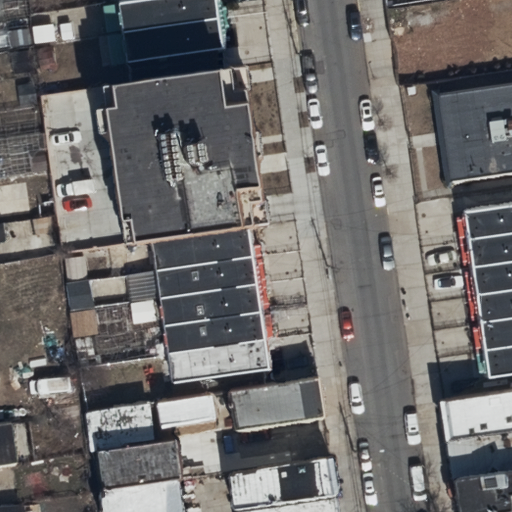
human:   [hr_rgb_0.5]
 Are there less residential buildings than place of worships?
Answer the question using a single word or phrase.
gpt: no

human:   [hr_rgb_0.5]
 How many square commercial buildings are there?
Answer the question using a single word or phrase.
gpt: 0

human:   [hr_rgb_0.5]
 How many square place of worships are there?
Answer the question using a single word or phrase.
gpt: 0

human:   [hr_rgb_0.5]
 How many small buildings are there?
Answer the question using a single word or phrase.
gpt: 11

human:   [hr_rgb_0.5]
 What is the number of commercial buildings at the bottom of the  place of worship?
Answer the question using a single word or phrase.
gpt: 0

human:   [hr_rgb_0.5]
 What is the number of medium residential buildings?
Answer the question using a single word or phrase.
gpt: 15

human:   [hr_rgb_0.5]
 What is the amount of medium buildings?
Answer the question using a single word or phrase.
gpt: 15

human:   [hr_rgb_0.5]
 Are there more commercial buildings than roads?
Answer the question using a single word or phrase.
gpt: no

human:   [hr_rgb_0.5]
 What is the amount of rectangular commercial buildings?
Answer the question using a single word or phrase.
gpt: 0

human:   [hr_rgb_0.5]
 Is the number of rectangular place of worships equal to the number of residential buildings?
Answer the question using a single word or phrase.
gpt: no

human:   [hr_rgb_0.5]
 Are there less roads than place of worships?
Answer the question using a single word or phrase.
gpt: no

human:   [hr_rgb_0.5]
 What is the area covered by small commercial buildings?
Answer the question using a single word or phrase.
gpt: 0m2

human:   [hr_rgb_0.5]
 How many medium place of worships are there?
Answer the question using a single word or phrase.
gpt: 1

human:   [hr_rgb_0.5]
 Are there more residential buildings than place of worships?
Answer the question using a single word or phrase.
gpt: yes

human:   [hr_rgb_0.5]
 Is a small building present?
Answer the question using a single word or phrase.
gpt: yes

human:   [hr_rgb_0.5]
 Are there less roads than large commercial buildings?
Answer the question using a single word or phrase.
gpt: no

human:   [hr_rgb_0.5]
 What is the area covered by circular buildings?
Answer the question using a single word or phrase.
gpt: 0m2

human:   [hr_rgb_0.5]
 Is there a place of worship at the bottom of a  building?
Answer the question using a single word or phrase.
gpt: yes

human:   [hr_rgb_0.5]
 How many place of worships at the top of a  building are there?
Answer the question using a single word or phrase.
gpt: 1

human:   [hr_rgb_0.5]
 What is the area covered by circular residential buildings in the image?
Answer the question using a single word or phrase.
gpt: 0m2

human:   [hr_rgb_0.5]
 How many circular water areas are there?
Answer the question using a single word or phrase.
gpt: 0

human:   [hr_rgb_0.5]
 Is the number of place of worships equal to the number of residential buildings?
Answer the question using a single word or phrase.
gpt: no

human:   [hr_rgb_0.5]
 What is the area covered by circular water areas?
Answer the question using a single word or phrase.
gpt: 0m2

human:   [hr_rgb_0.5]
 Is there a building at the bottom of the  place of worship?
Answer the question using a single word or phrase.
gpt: yes

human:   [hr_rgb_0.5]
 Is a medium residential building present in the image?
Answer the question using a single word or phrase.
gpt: yes

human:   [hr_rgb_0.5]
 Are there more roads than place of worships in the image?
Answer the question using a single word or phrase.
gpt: no

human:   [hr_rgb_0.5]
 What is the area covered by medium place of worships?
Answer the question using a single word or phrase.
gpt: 416m2

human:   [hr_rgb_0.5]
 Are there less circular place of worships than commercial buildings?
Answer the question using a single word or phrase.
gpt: no

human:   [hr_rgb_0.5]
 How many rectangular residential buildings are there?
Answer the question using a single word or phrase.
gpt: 24

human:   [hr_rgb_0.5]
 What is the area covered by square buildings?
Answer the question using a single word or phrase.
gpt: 0m2

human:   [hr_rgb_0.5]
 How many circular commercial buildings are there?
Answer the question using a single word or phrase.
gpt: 0

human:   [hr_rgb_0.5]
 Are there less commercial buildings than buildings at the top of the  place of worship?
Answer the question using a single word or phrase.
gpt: yes

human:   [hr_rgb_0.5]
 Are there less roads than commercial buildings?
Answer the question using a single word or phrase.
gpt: no

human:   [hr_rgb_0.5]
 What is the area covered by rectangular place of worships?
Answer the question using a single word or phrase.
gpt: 416m2

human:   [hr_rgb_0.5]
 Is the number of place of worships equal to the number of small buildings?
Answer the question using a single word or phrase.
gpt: no

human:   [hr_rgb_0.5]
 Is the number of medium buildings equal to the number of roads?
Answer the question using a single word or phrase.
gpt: no